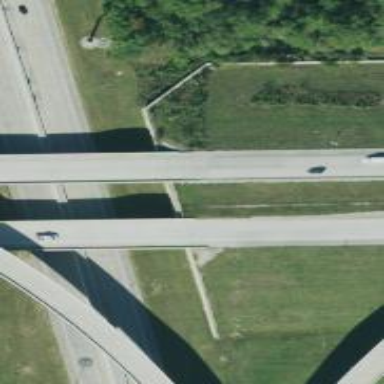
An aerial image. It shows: Motorway.